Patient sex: F
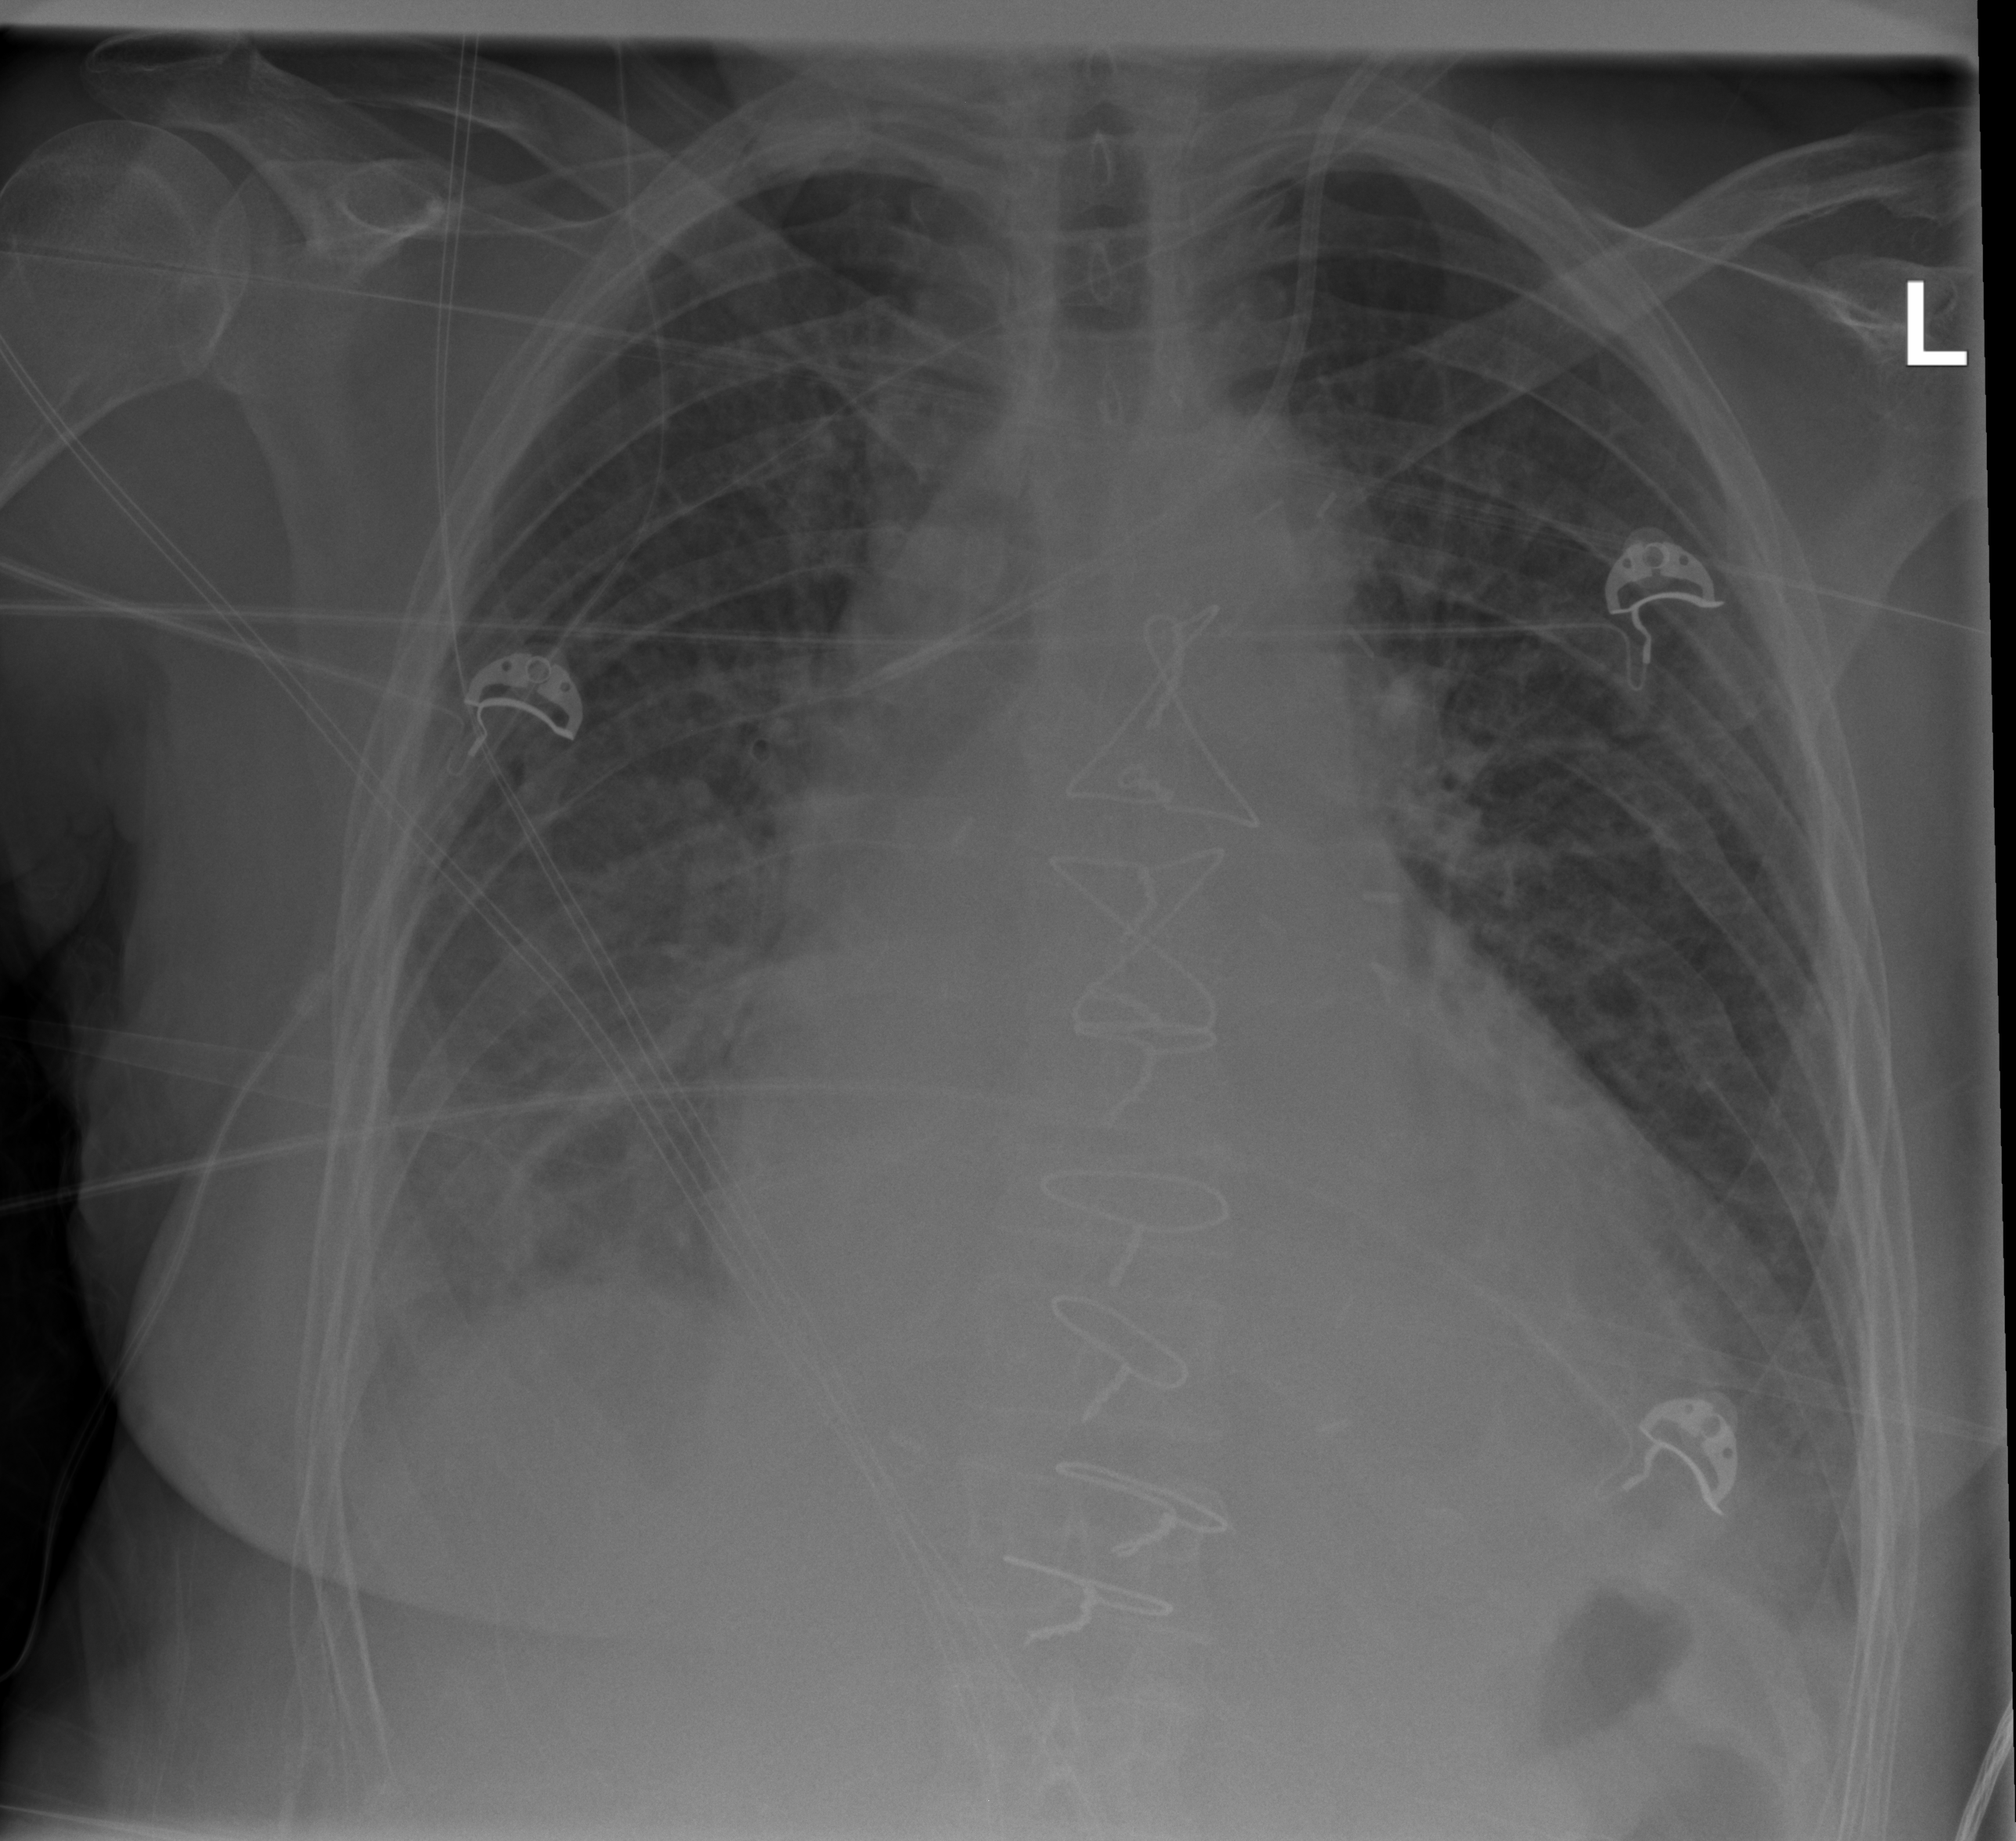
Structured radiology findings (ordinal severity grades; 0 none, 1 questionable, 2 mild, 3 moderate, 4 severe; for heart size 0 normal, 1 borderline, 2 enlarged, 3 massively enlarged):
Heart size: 2
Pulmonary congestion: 2
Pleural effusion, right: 2
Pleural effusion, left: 2
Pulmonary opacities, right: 0
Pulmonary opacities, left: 0
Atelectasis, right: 2
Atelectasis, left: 2